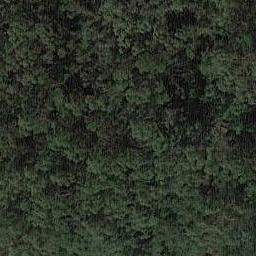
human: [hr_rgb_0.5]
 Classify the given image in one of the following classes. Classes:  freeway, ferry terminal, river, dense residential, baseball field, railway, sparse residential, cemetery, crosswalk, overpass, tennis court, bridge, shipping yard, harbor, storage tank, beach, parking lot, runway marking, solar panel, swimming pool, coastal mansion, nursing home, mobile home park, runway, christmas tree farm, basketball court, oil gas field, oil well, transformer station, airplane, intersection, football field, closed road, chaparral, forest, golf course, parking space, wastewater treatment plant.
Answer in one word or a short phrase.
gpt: forest